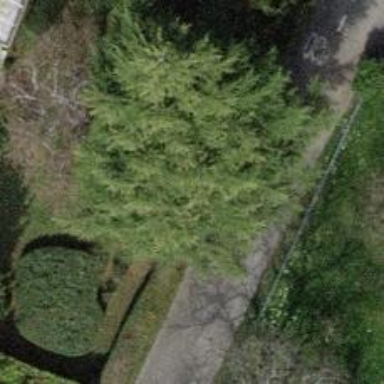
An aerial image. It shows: Evergreen needle-leaved tree.